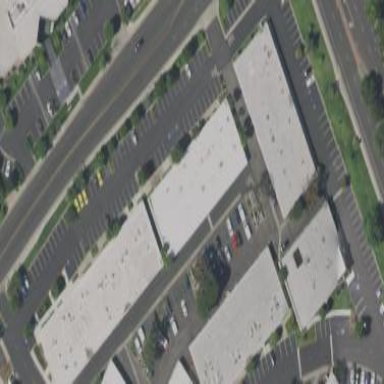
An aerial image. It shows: Commercial building.